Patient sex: F
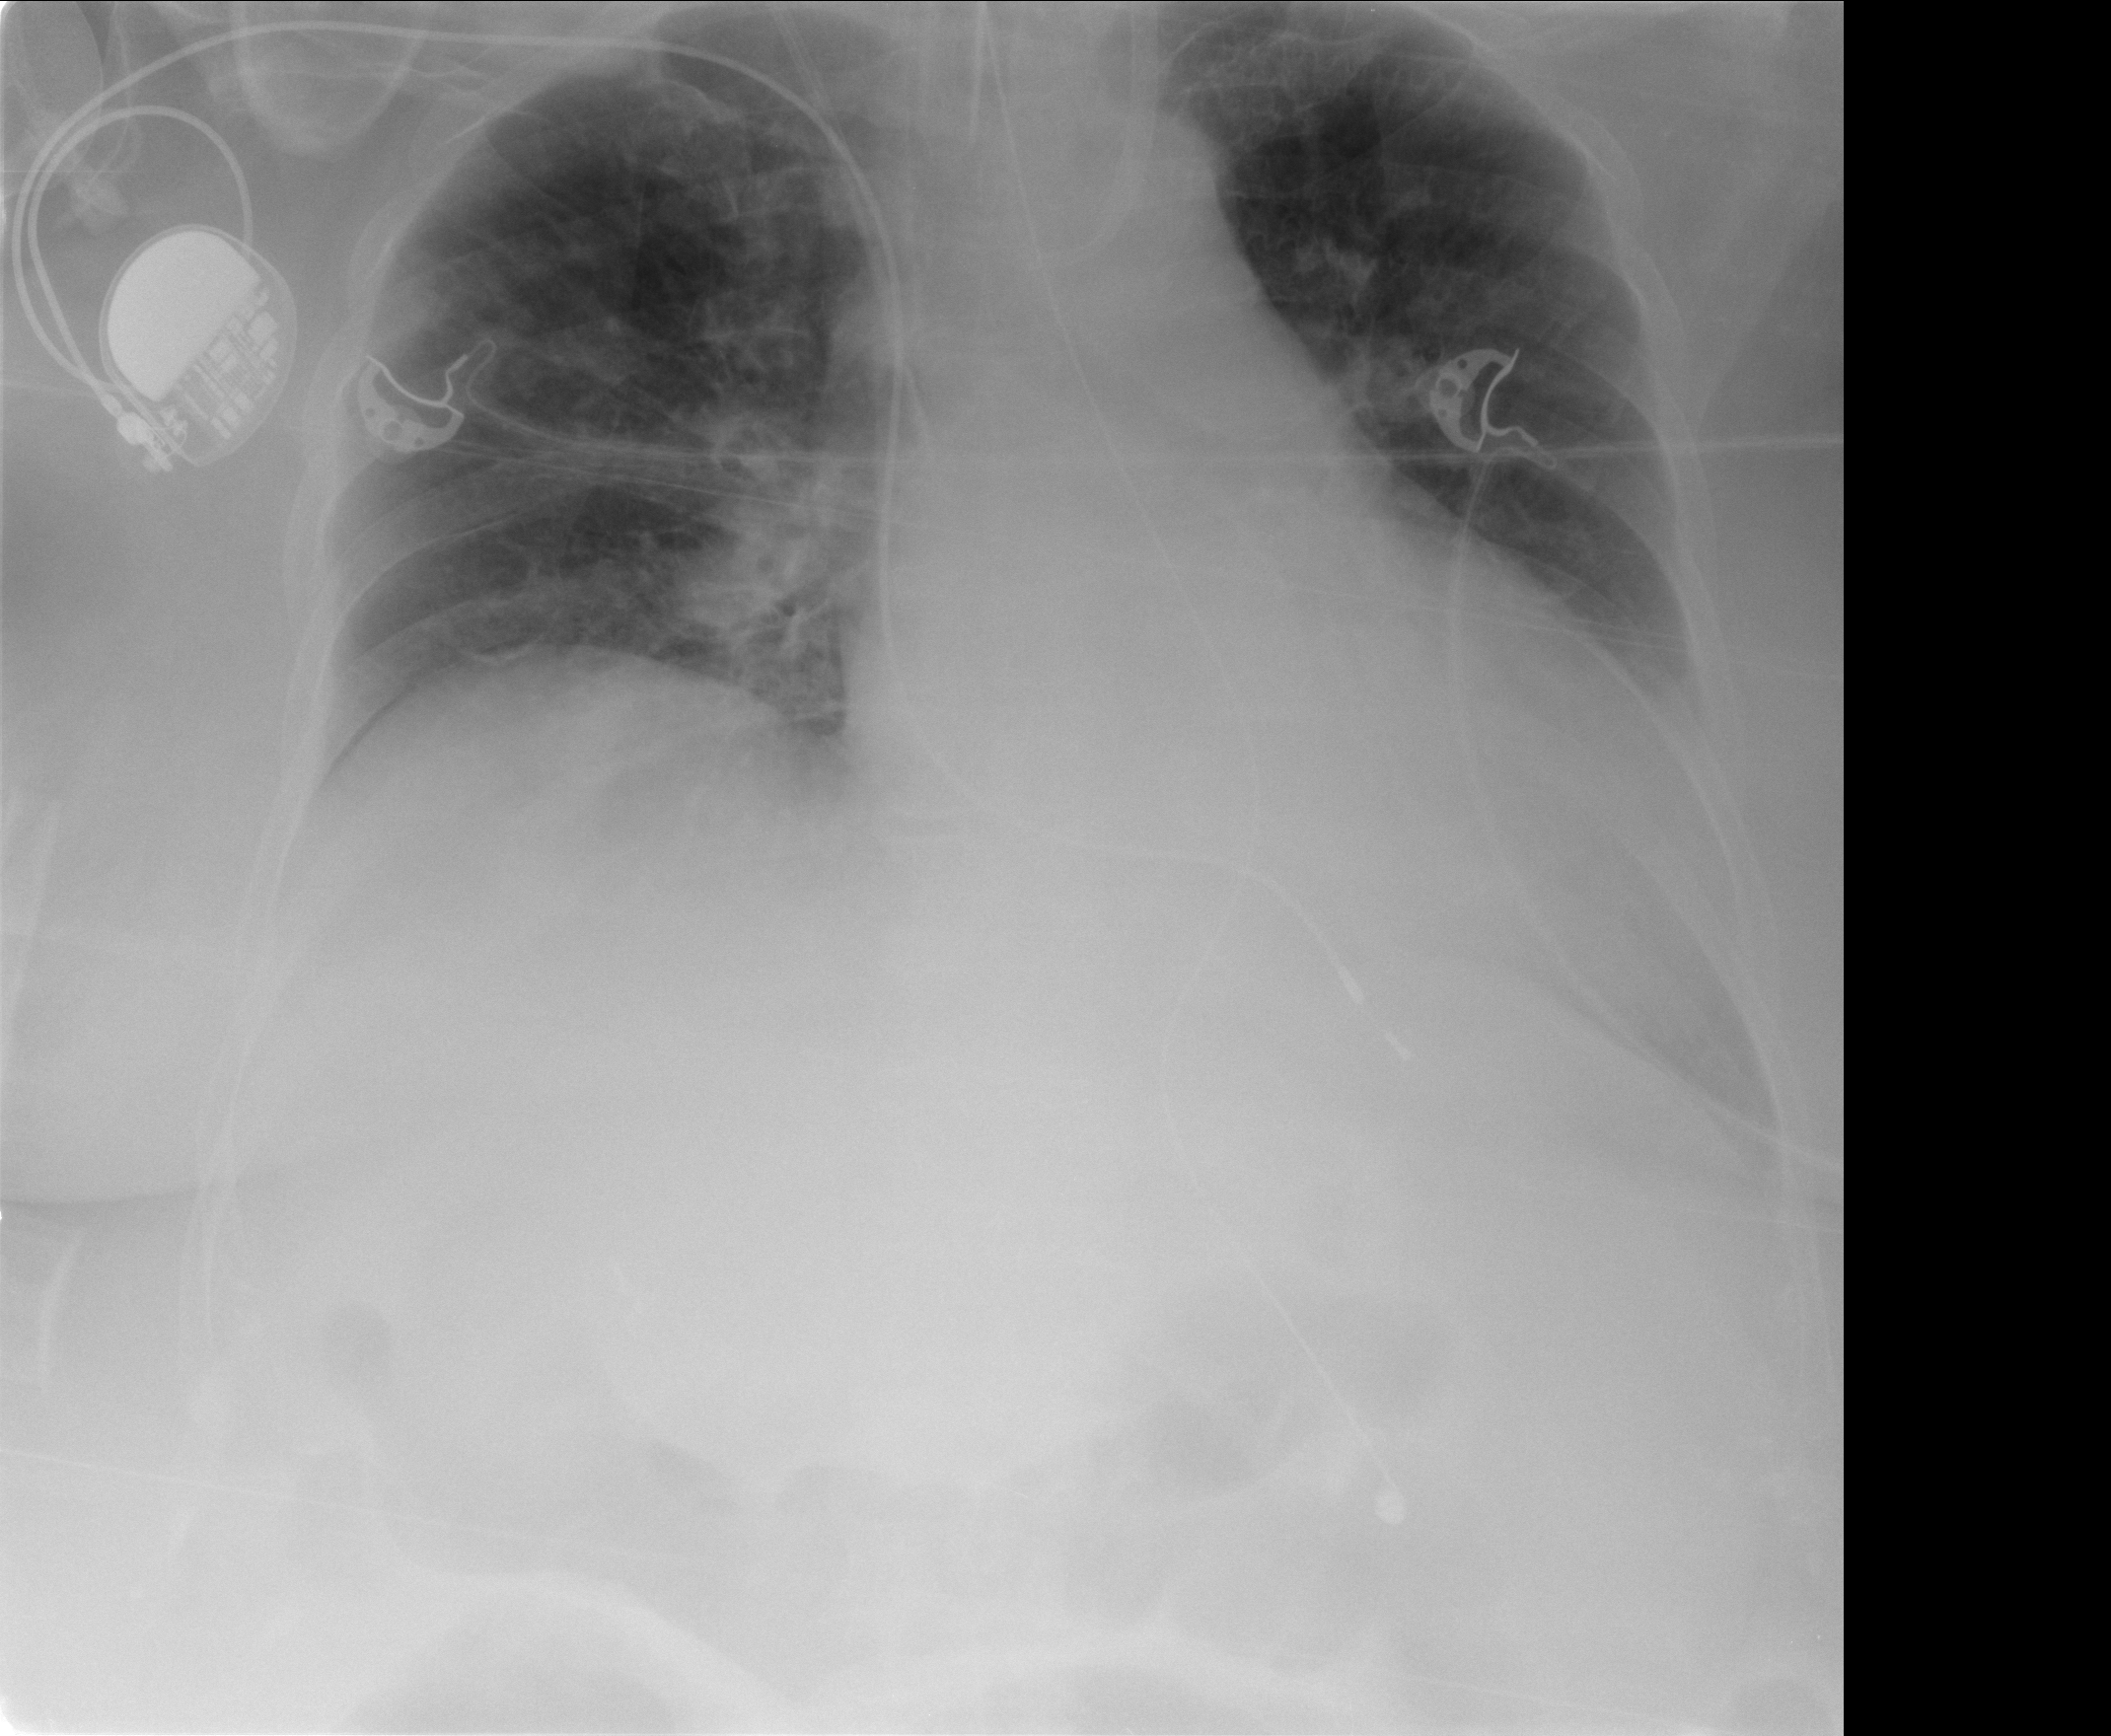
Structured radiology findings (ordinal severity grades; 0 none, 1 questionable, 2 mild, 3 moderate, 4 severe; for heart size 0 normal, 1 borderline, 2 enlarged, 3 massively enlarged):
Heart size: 2
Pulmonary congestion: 0
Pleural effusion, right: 0
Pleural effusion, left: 0
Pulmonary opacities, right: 2
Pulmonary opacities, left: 0
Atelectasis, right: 0
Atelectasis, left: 2